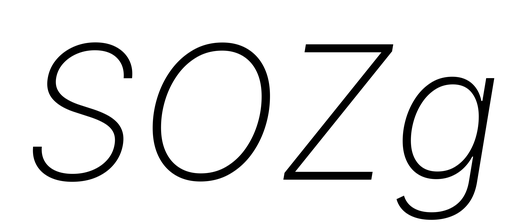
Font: Inter-Italic_ExtraLight_Italic